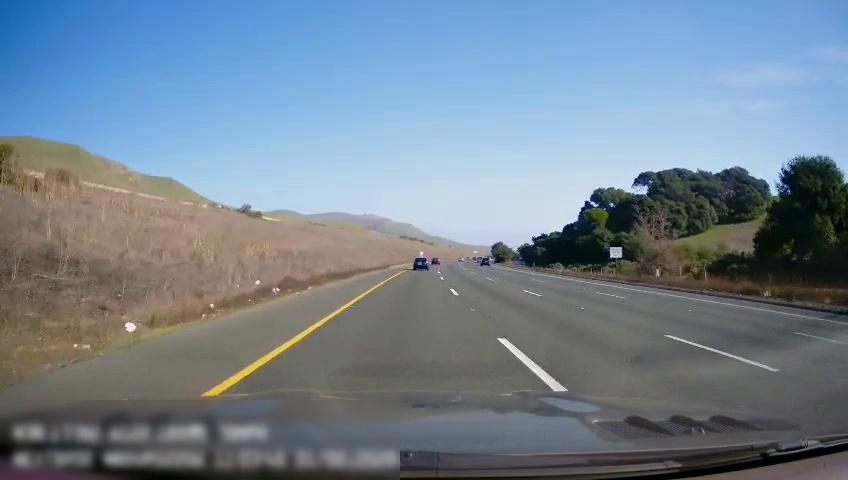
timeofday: Day
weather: Sunny
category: Drivable Space
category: Vehicles | Car
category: Vehicles | SUV
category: Lanes | Alternate Lane
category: Lanes | Alternate Lane
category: Lanes | Alternate Lane
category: Lanes | Current Lane
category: Lanes | Alternate Lane
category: Traffic | Signs